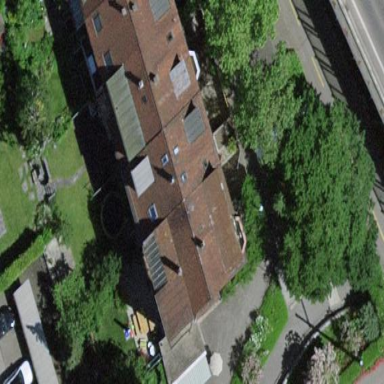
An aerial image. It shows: Terrace building.